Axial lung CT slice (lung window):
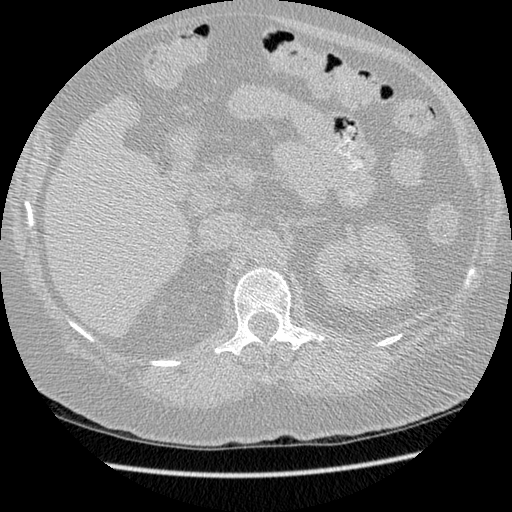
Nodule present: no